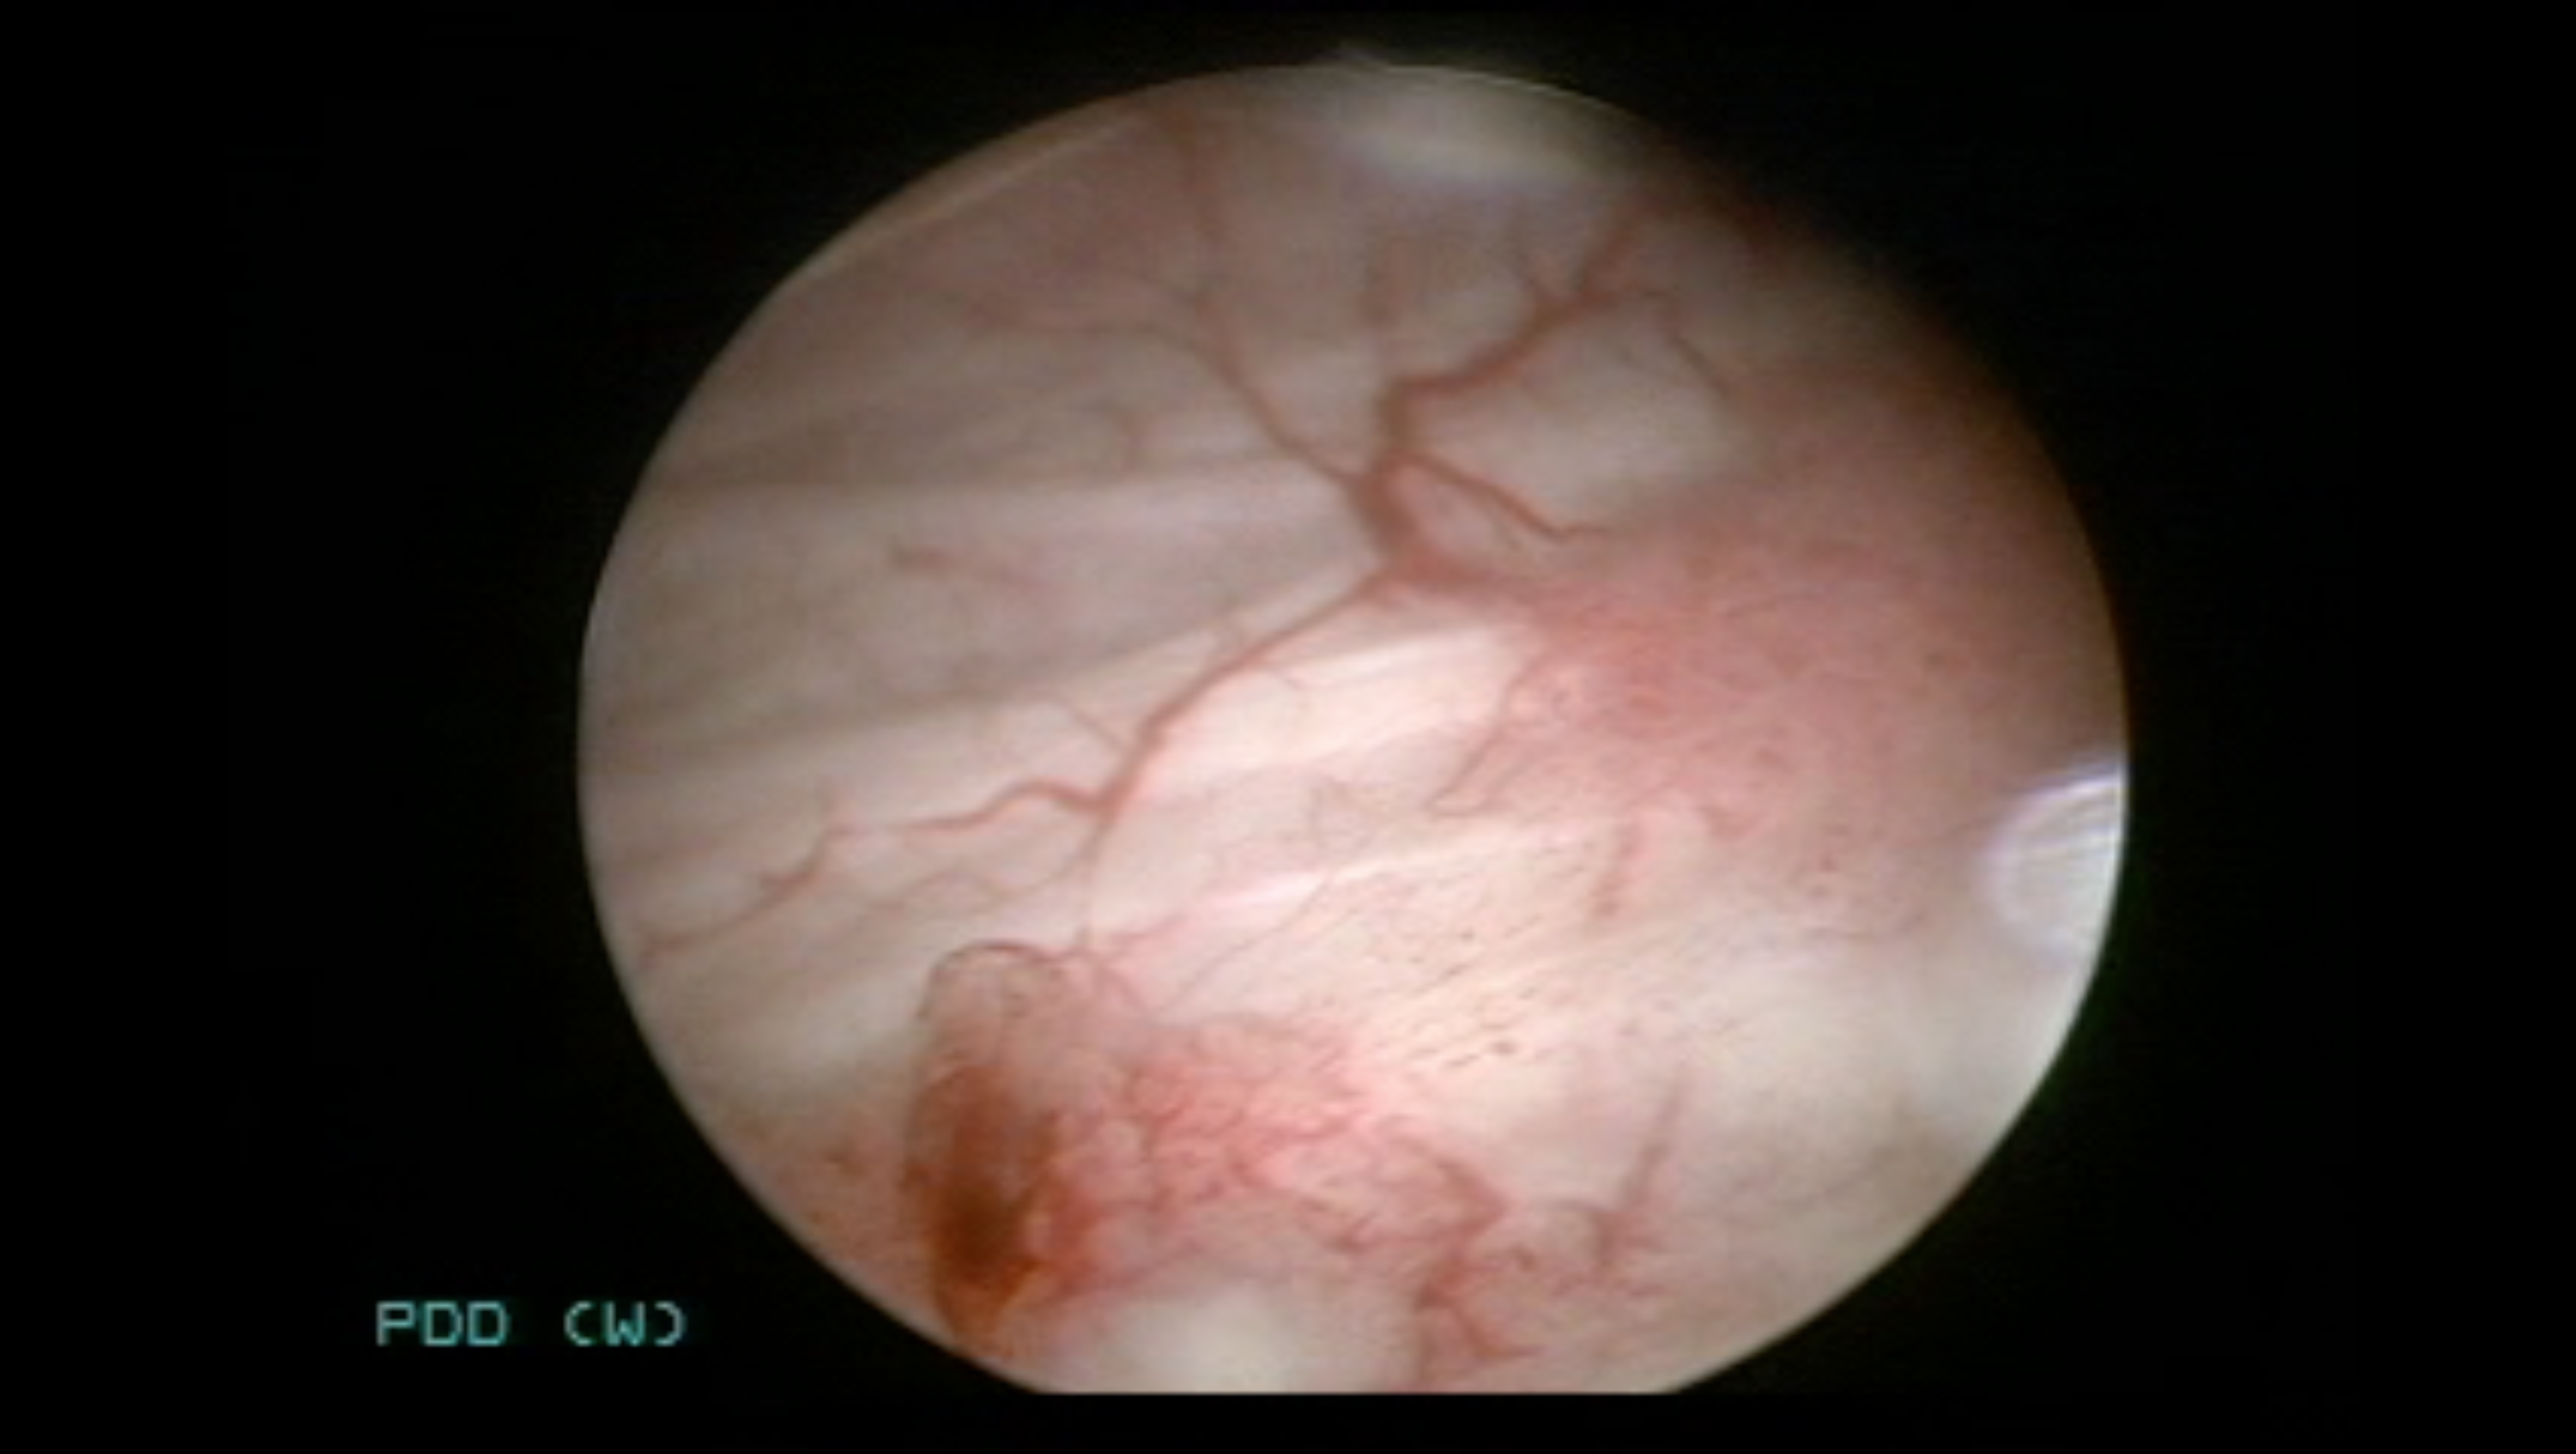
Modality: WLC
Class: Malignant
Subclass: HighGradePapillary
Lesion: Multifocal
Multifocal: 2 to 7
Stage: Ta
Morphology: Papillary
Bladder cancer association: Yes